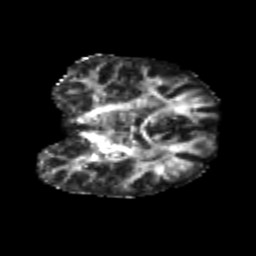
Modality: FA
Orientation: coronal
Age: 21
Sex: male
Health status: healthy
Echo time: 0.074 s